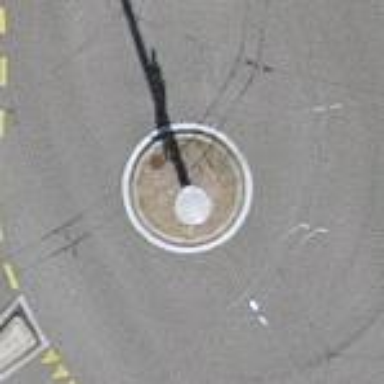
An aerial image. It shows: Secondary road with asphalt surface leading to roundabout. The roundabout has trolley wires above it.